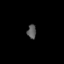
Tissue: prostate
Cell type: T cells
Senescence score: 0.3613
Nuclear area (px): 119
Mean DAPI intensity: 92.773